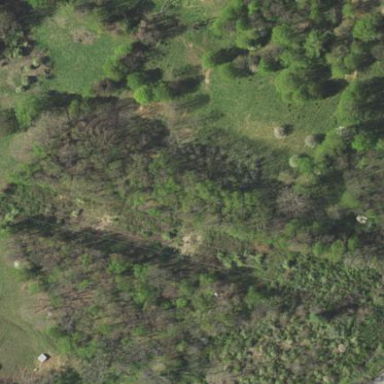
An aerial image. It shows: Serene woodland landscape.